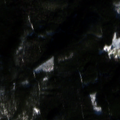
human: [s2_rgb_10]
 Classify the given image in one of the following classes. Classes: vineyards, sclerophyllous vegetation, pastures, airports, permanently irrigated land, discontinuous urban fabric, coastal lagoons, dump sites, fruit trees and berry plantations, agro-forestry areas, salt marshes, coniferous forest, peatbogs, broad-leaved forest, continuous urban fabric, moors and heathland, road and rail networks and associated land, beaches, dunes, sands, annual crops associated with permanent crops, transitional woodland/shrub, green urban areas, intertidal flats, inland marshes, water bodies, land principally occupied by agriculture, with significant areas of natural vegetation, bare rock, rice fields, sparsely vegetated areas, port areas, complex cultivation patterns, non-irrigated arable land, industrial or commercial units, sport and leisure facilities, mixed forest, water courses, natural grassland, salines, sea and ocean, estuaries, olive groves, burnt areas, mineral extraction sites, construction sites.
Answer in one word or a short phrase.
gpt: coniferous forest